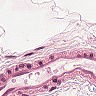
Metastatic tissue present: no